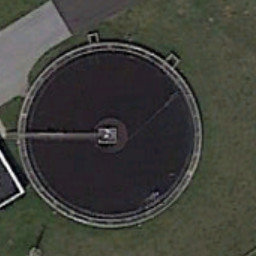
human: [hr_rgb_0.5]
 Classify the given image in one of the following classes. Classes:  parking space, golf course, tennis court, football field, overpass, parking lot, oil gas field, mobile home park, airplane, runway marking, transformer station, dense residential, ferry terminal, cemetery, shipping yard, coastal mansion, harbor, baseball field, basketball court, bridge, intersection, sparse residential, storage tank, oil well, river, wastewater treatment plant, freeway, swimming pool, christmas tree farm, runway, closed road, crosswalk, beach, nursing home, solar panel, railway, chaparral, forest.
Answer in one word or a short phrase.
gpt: wastewater treatment plant